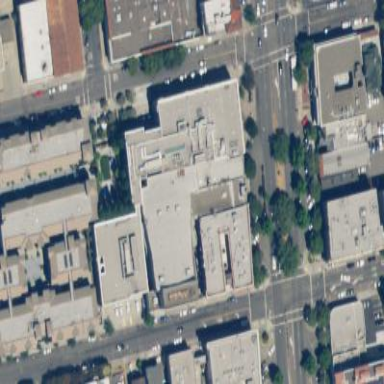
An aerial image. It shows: Theatre building.